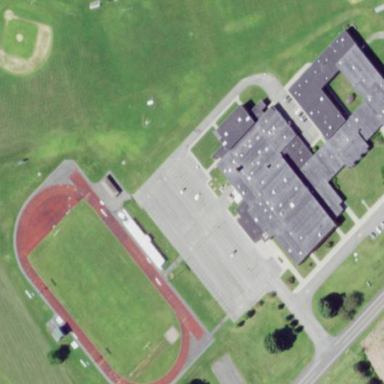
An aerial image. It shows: School.